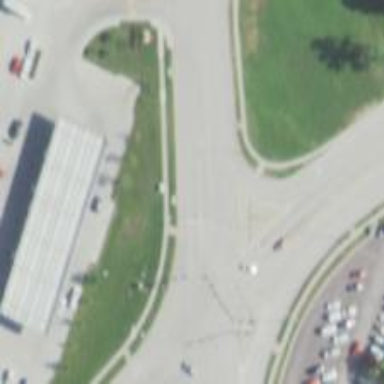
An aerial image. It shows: Tertiary_link road with asphalt surface.